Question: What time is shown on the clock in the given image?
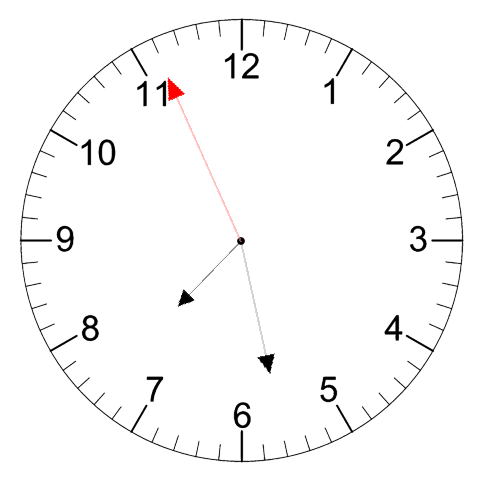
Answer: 07:27:56